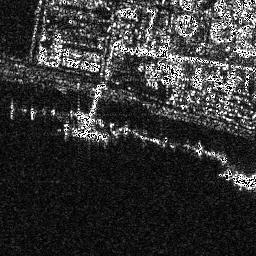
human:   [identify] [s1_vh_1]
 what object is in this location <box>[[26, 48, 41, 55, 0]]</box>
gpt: <ref>1 medium ship at the center</ref>